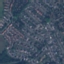
Land use / land cover class: Residential